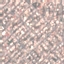
Land use / land cover: Residential